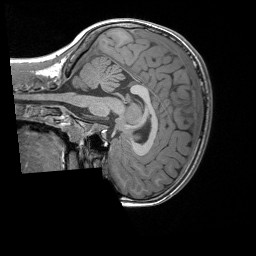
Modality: T1w
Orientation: sagittal
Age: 8
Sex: female
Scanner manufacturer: siemens
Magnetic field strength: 3 T
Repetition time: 1.65 s
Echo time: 0.00203 s